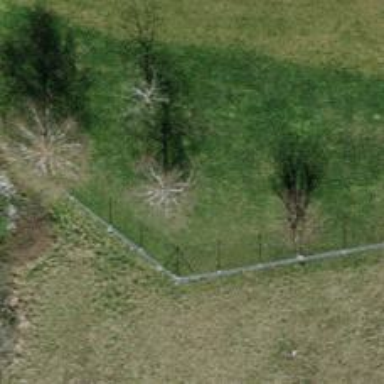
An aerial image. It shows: Tree with mixed leaves.